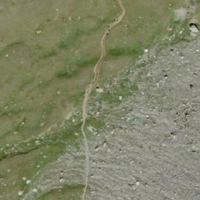
EUNIS habitat code: 48
Species observed at this site:
Gentiana verna
Sempervivum montanum